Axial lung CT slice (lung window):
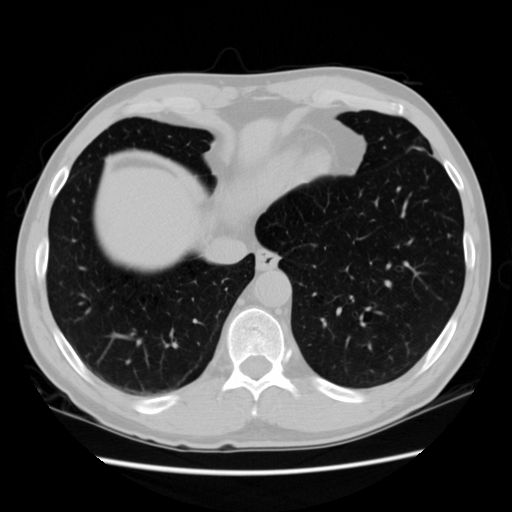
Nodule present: no